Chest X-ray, PA view. Patient: 69 years old, sex M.
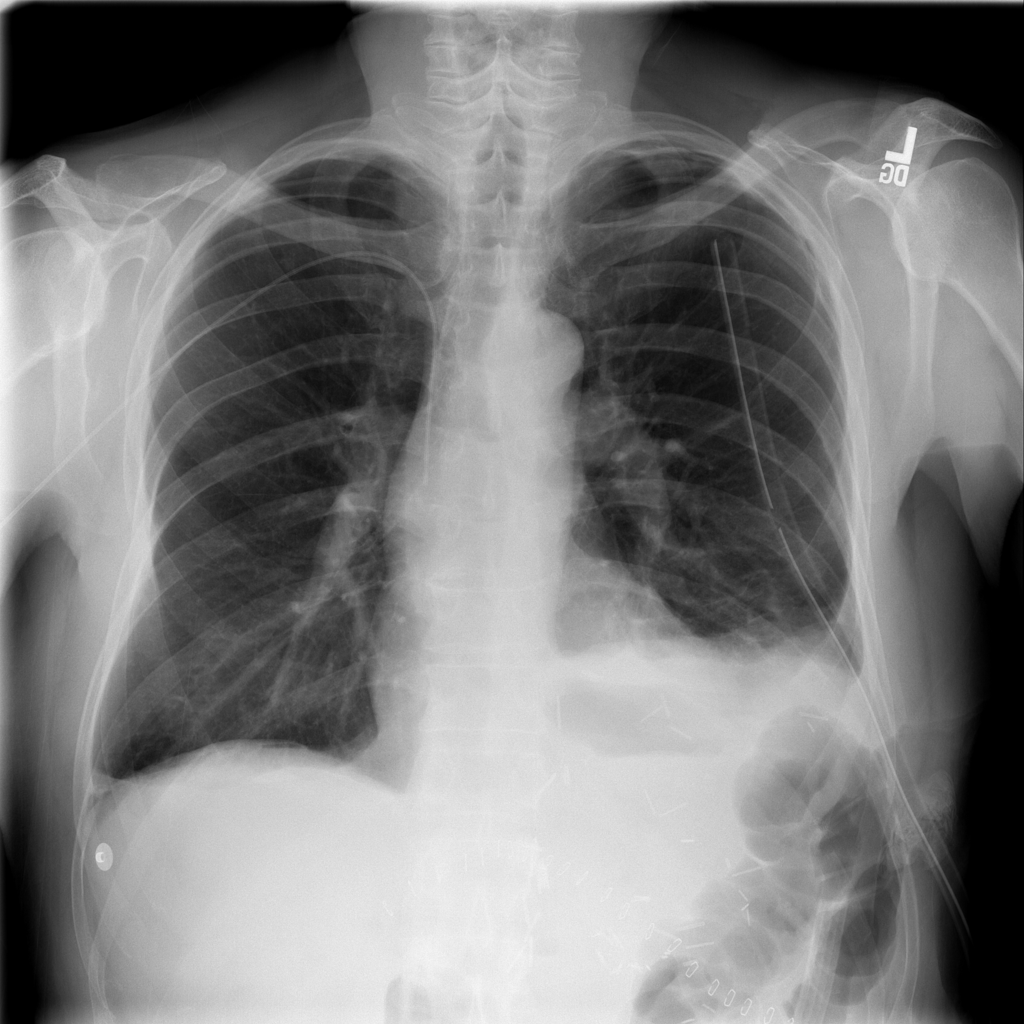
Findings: Atelectasis, Effusion, Pneumothorax